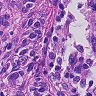
Metastatic tissue present: yes